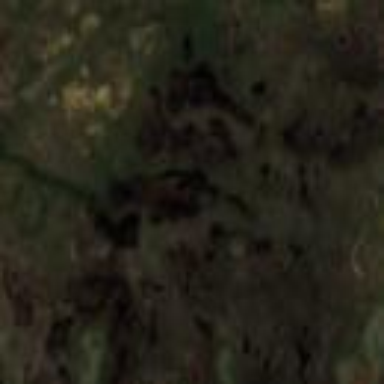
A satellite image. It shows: Palsa bog within wetland area.